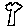
Label: tree